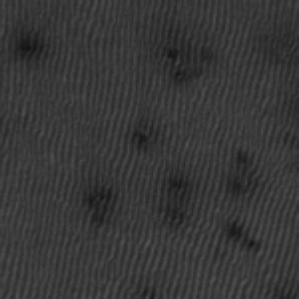
Label: frost